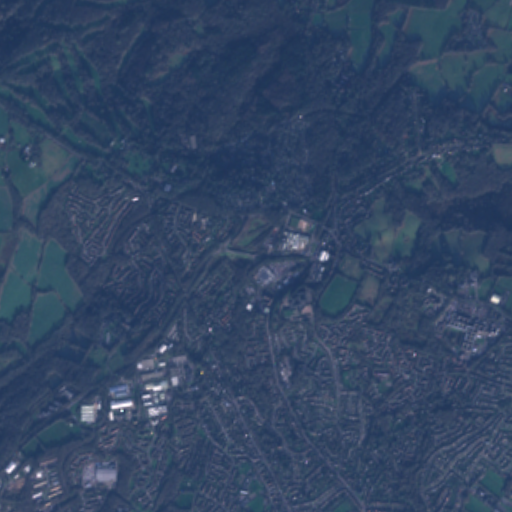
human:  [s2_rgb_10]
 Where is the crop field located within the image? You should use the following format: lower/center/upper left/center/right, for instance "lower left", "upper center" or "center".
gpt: The crop field is located in the left of the image.
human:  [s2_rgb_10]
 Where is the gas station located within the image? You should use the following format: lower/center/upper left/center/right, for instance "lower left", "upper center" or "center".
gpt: The gas station is located in the lower left of the image.
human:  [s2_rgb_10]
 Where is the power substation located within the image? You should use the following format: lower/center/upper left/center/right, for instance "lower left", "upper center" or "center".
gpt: The power substation is located in the lower center of the image.
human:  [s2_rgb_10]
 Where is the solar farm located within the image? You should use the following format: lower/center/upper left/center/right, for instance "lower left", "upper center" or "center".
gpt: The solar farm is located in the lower left of the image.
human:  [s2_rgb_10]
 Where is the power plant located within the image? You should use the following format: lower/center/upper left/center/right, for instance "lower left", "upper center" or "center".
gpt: There is no power plant in the image.